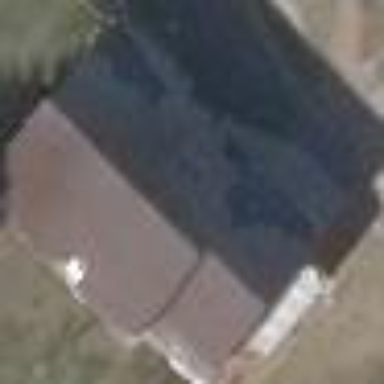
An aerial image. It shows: House with flat roof.